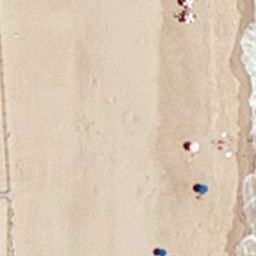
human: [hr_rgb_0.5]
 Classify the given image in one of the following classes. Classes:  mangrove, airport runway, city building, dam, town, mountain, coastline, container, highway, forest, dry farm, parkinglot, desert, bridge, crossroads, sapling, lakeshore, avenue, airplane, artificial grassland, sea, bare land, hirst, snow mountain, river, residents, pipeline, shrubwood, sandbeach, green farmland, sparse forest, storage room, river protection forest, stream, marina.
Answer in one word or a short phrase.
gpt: sandbeach